The image is the raw time-domain waveform of a rolling-element bearing's vibration signal. What is the most likely bearing condition (normal, inner_race, outer_race, ball)?
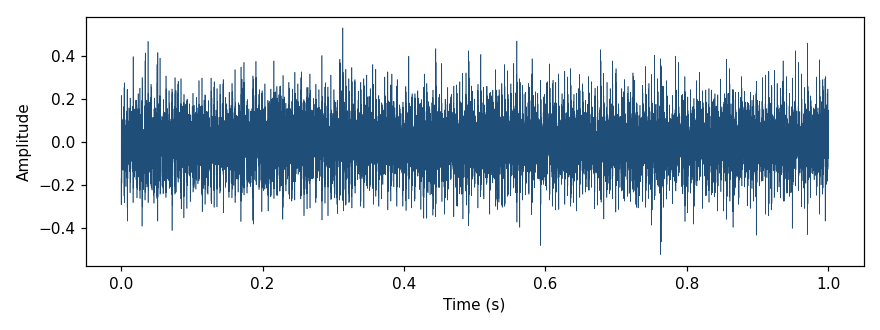
Answer: outer_race